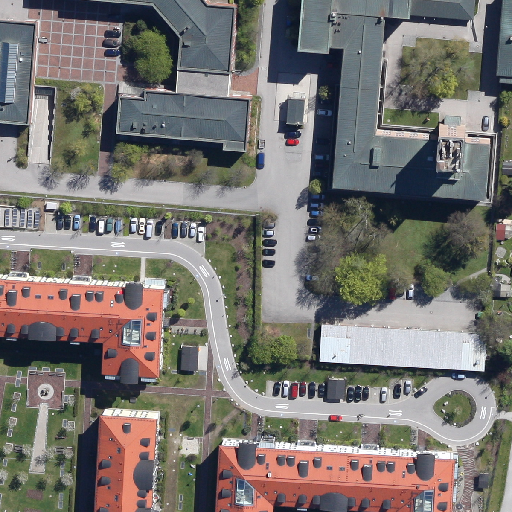
Referring expression: light-duty vehicle